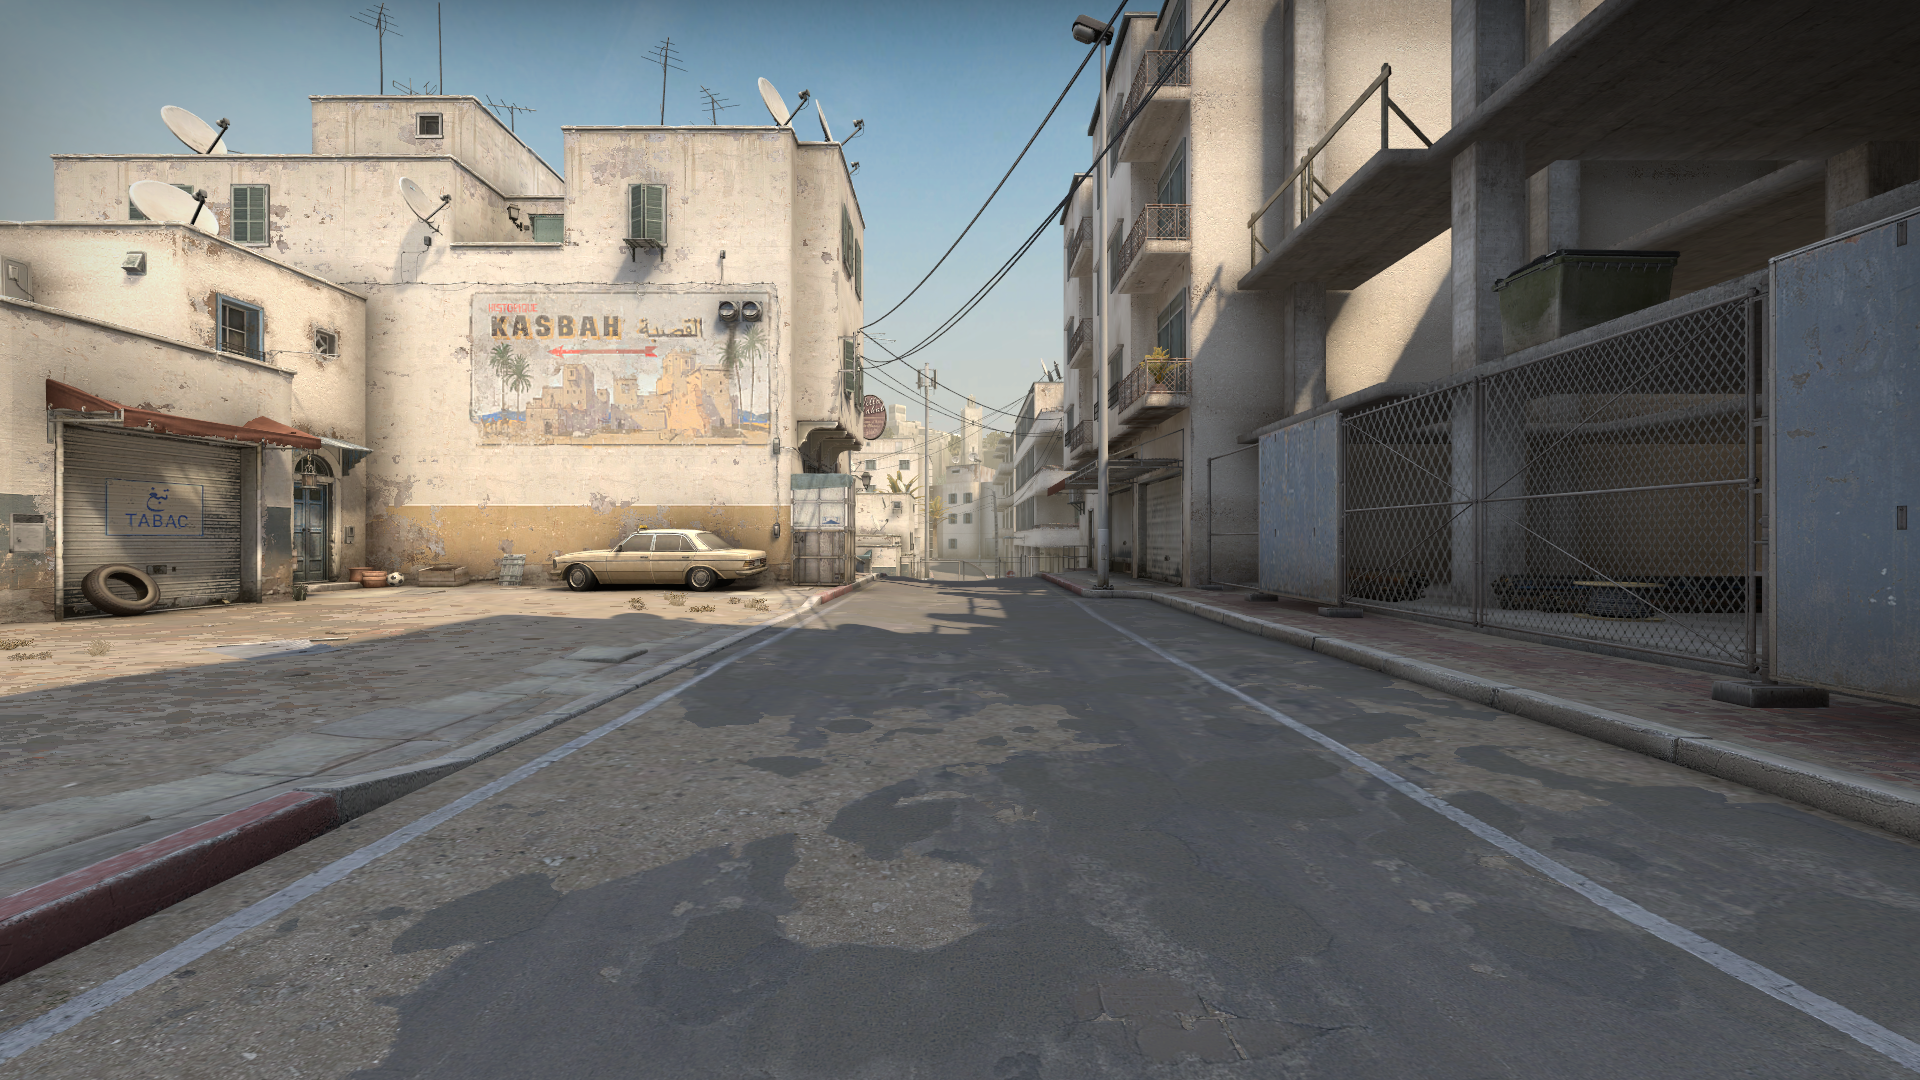
Map: de_dust2